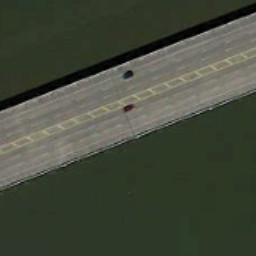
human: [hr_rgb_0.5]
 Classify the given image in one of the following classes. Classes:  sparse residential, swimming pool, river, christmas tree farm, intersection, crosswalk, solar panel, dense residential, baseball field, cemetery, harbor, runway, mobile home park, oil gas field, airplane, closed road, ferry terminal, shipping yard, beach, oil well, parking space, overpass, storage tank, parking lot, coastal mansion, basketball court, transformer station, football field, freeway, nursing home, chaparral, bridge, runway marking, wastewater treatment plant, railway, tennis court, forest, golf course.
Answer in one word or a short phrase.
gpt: bridge